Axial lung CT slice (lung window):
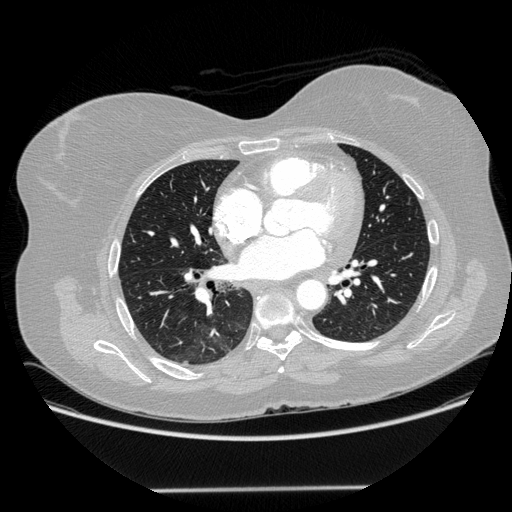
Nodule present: no